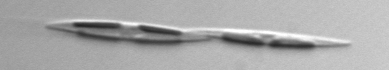
Label: Pseudo-nitzschia